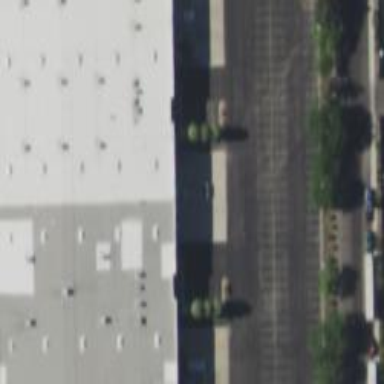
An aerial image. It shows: Warehouse building.